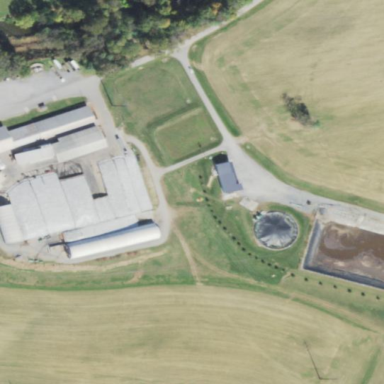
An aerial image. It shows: Farmyard area.